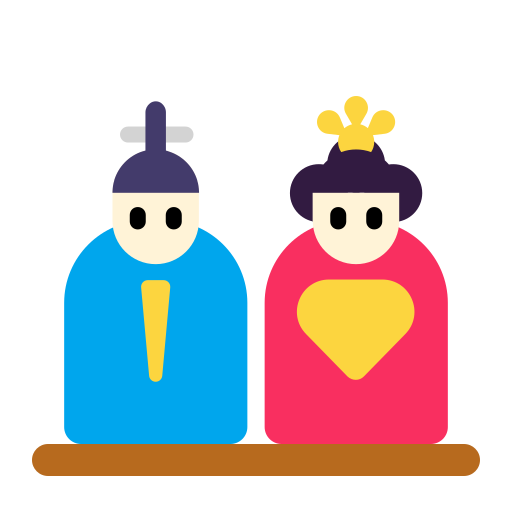
japanese dolls flat